Question: I am trying to plot a vector using python and matplotlib.
My problem is that in matplotlib.pyplot, the x-axis of my data starts with 0 and ends on 23. And in the graph the same is considered.
What I want is that this axis starts with label 1 (it is related to the first y value, or value #0 in natural python indexing) and ends on 24 (related to the last y value, or value #23 in natural python indexing).
I tried pp.xlim(xmin=1), but the problem is that, this way, the first dimension (0) disappears in the graph, and the upper bound continues to be 23. I want it to be 24 and the first y value having its x value labeled as 1 (not 0).
This <URL> and ends with the last value. I don't want it. Here is the source code I am using.
'''
import matplotlib.pyplot as pp
import numpy as np
a=np.array( [0.<PHONE>, 0.<PHONE>, 0.<PHONE>, 0.<PHONE>, 0.<PHONE>, 0.<PHONE>, 0.<PHONE>, 0.<PHONE>, 0.<PHONE>, <PHONE>, 0.<PHONE>, 0.<PHONE>, 0.<PHONE>, 0.<PHONE>, 0.<PHONE>, 0.<PHONE>, 0.<PHONE>, 0.<PHONE>, 0.<PHONE>, 0.<PHONE>, 0.<PHONE>, 0.<PHONE>, <PHONE>, 0.<PHONE>])
pp.xlabel('Dimension')
pp.ylabel('Importance')
ax=pp.subplot(111)
ax.set_xlim(1, 24)
dim=np.arange(1,24,1);
ax.plot(a, 'ro', color='r',linewidth=1.0, label="Graph2")
pp.xticks(dim)
pp.grid()
pp.show()
pp.close()
'''
When I run the code, the resulting image is the image below:

It is expected that the first y value will be shown in x=1 and the last in x=24. But Python indexing starts with 0, so, looks like the code is 'shifting' the values, starting in x=2 (or x=1 in python natural indexing).
The <URL>. I want all the values shown, but the label MUST start with 1 and end with 24. The problem is that python indexing will start with 0 and ends in 23.
How to deal with this problem in python?
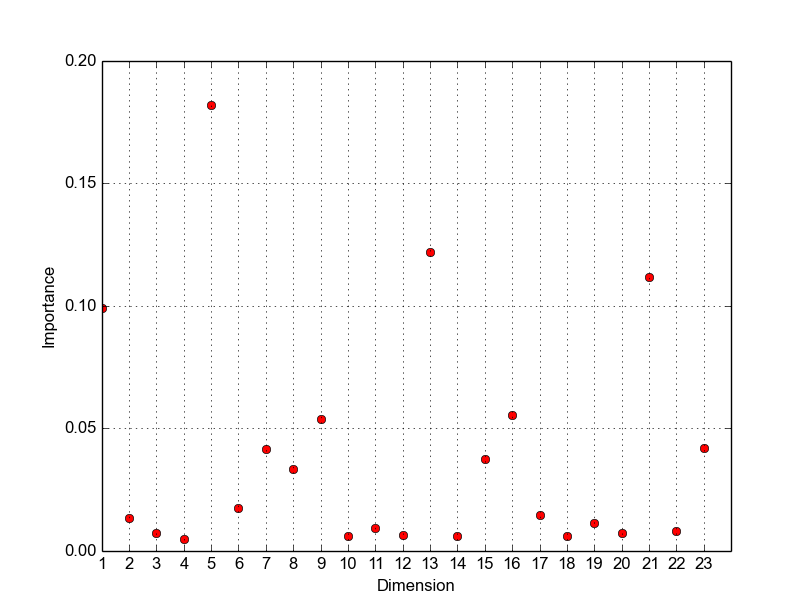
Answer: You can get the result you want by using <URL> to shift the values you want from your original array onto the indices 1 to 23, and then append the final element of your original array so it is at index 24.
The code would be:
'''
import matplotlib.pyplot as pp
import numpy as np
a=np.array( [0.<PHONE>, 0.<PHONE>, 0.<PHONE>, 0.<PHONE>, 0.<PHONE>, 0.<PHONE>, 0.<PHONE>, 0.<PHONE>, 0.<PHONE>, <PHONE>, 0.<PHONE>, 0.<PHONE>, 0.<PHONE>, 0.<PHONE>, 0.<PHONE>, 0.<PHONE>, 0.<PHONE>, 0.<PHONE>, 0.<PHONE>, 0.<PHONE>, 0.<PHONE>, 0.<PHONE>, <PHONE>, 0.<PHONE>])
pp.xlabel('Dimension')
pp.ylabel('Importance')
ax=pp.subplot(111)
ax.set_xlim(1, 24)
dim=np.arange(1,25,1)
ax.plot(np.append(np.roll(a,1),a[23]), 'ro', color='r',linewidth=1.0, label="Graph2")
pp.xticks(dim)
pp.grid()
pp.show()
pp.close()
'''
and the resulting plot looks like:

Note the change in the line
> dim=np.arange(1,25,1)
is necessary to plot your x-axis tick marks from 1 to 24.